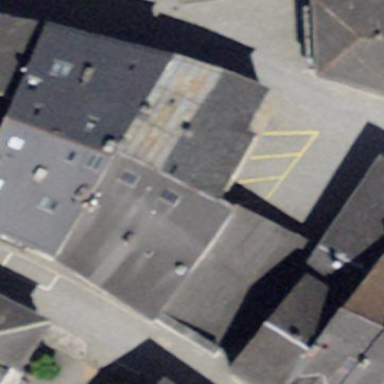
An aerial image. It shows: Terrace building.